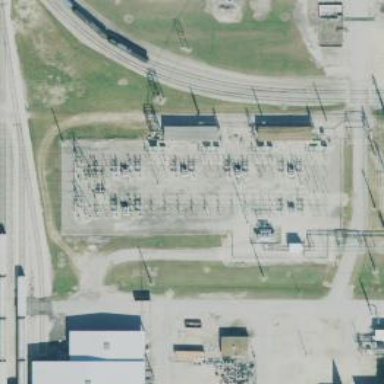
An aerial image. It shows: Outdoor industrial substation.